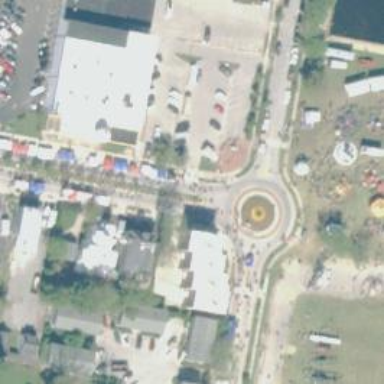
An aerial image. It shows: Roundabout on primary highway.